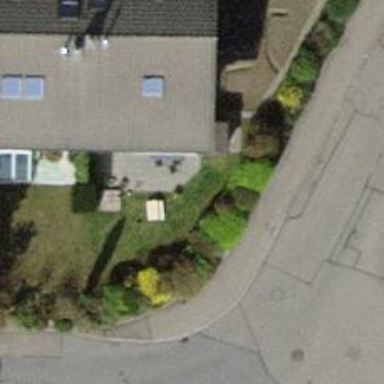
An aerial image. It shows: Street cabinet meant for power infrastructure.